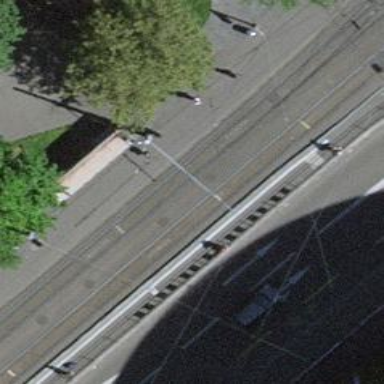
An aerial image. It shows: Tram stop with public transport stop position for trams.